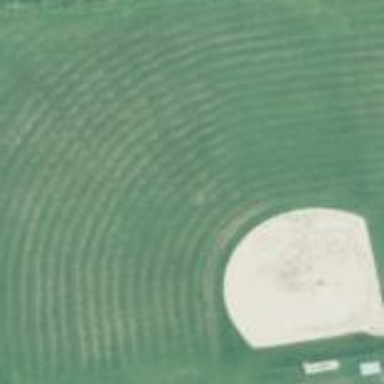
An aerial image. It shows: Baseball pitch for leisure land.